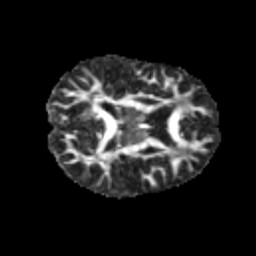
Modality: FA
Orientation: axial
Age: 12
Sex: male
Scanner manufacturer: siemens
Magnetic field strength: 3 T
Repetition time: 3.8 s
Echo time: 0.07 s